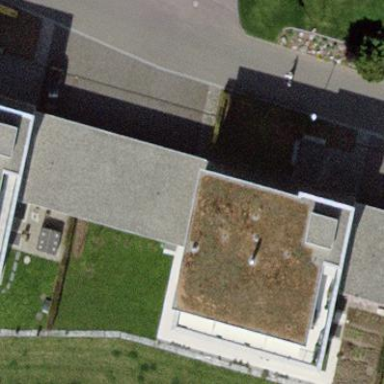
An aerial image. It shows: Garage.